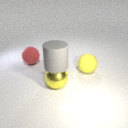
large yellow rubber sphere behind large yellow metal sphere